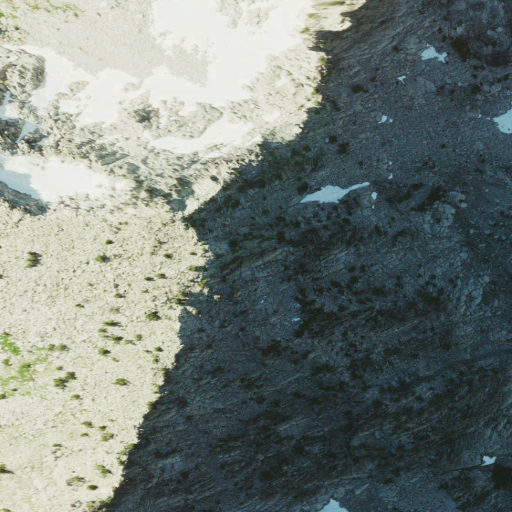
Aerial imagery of mountain in California named Mount Hilton containing barren land, snow, grassland, and shrub